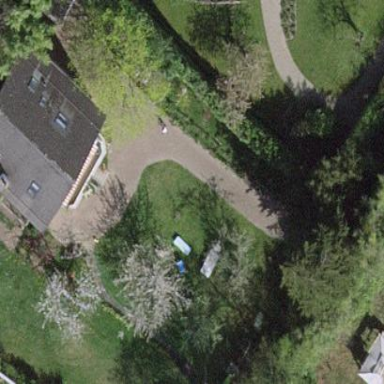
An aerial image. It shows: Garden surrounded by fence.